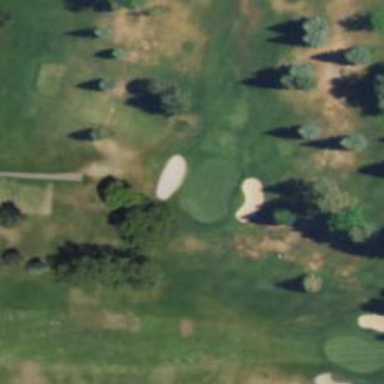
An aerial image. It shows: Golf hole.